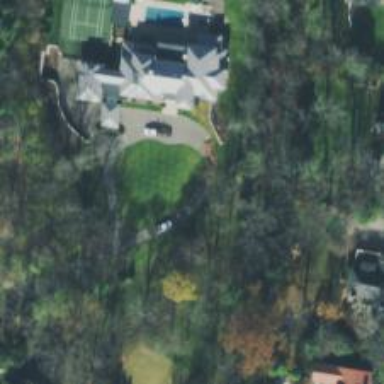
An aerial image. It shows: Driveway.